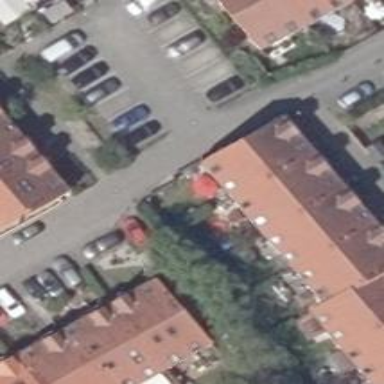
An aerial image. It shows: Living street.